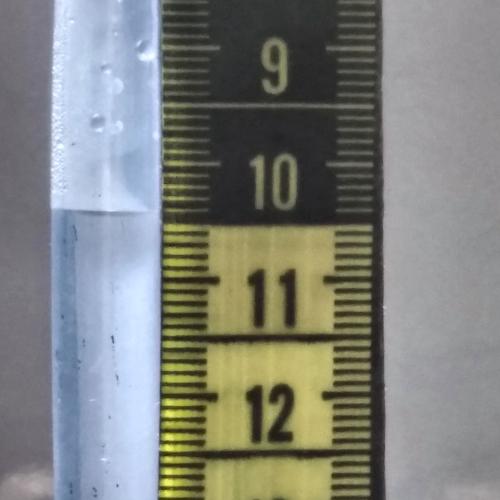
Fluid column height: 10.4 cm